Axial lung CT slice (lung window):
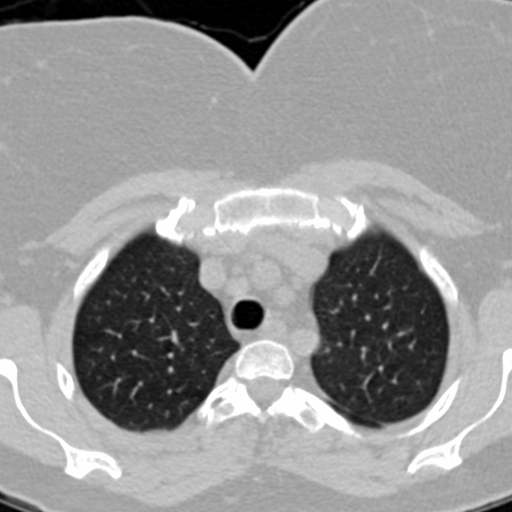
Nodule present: no